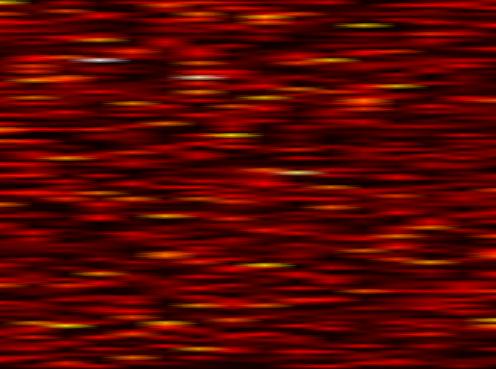
Label: FBMC